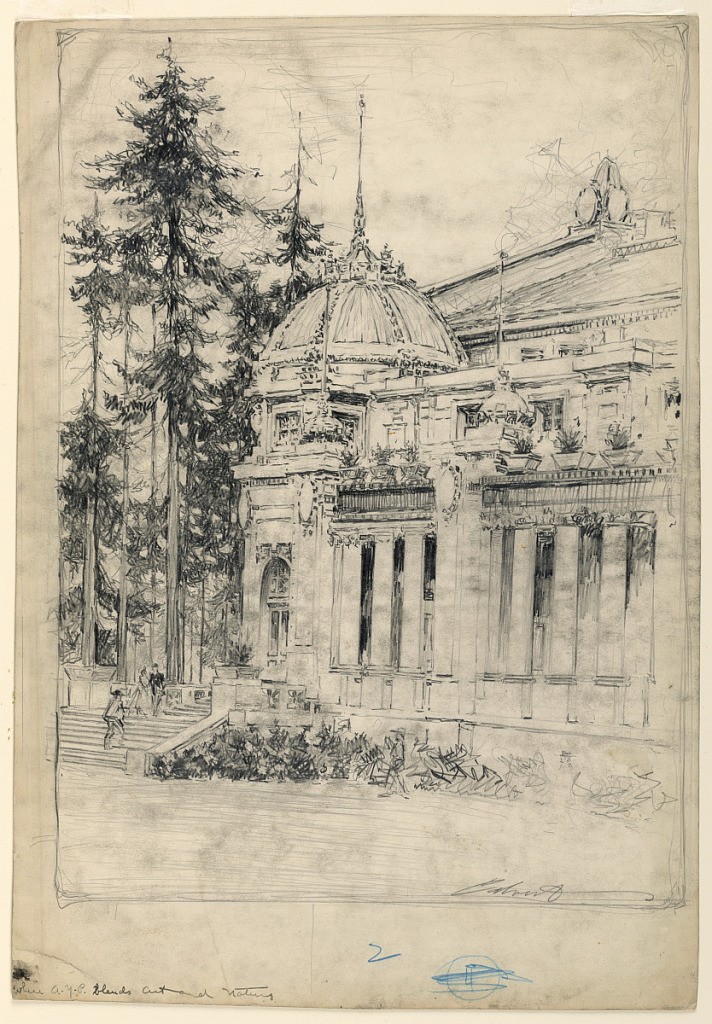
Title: Exhibition Building, Alaska-Yukon-Pacific Exposition
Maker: Frank Calvert, American, 1876–1920
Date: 1909
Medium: Graphite on illustration board
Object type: Drawing
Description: Corner of exterior of one of the exposition buildings set among tall pine trees.